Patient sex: M
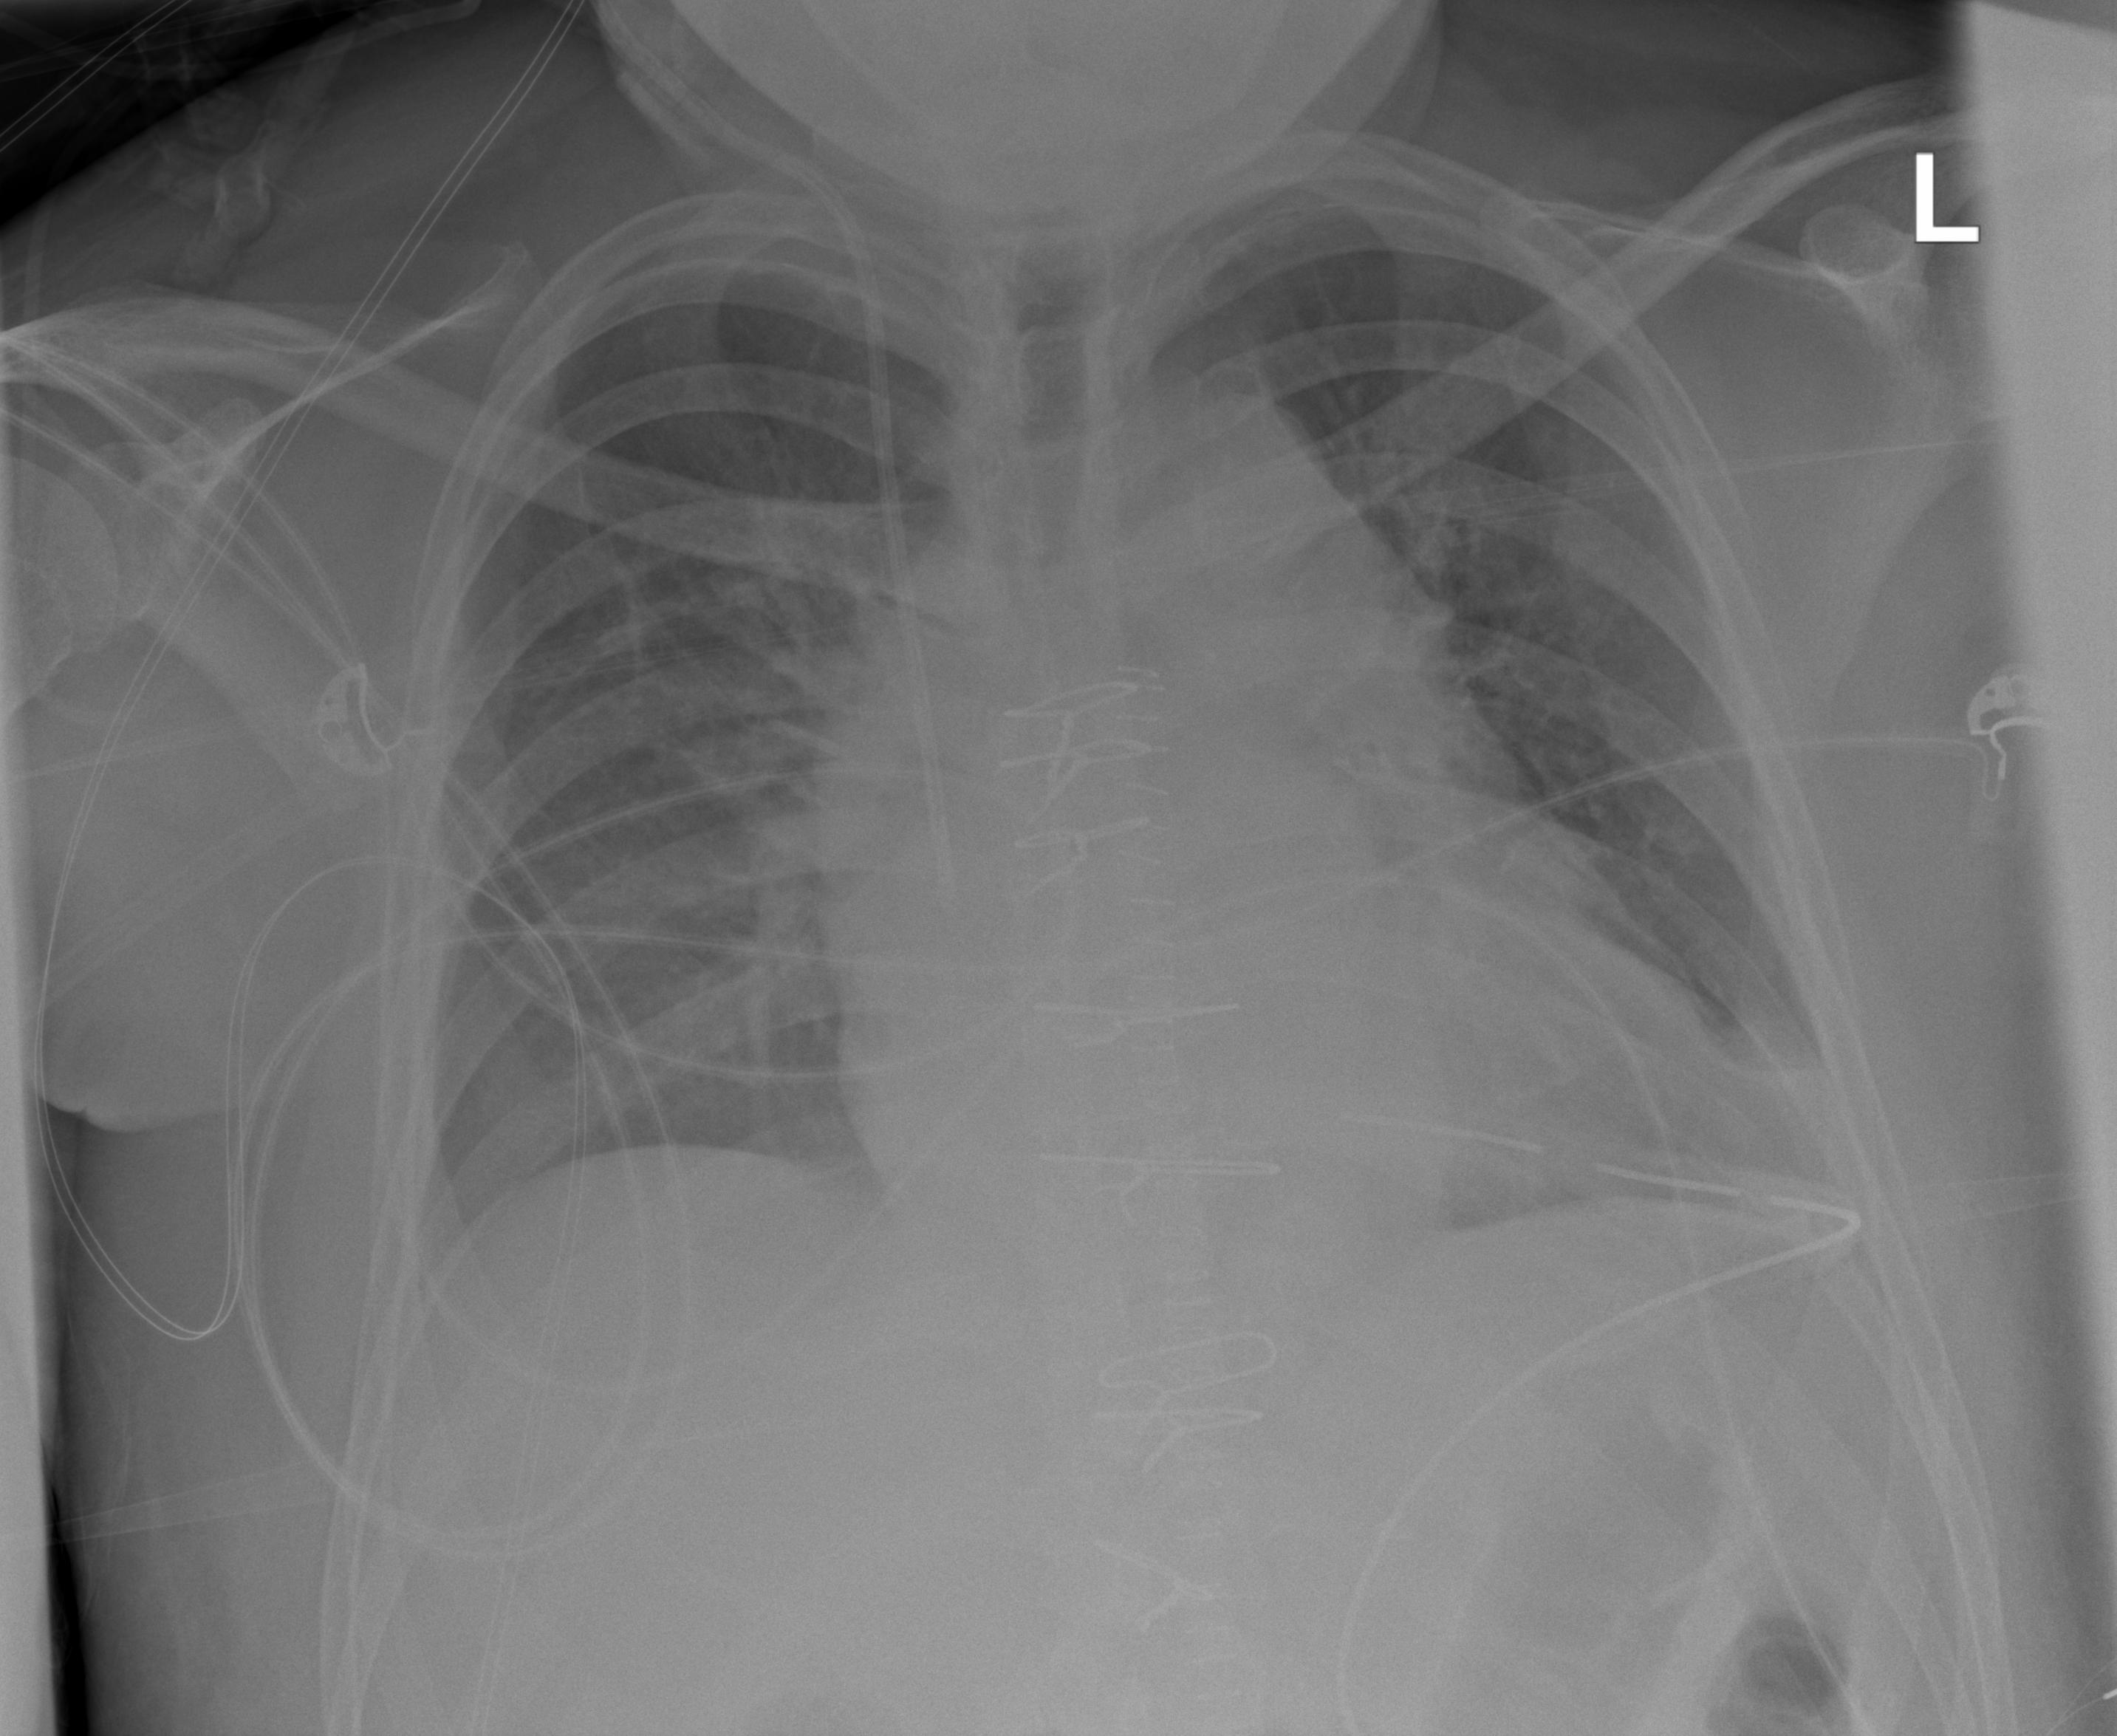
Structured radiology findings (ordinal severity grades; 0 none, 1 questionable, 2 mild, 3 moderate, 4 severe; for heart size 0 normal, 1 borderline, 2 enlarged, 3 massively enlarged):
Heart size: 2
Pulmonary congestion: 2
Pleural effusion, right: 2
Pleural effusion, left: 2
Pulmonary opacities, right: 0
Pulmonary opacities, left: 0
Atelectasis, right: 2
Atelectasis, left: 2